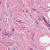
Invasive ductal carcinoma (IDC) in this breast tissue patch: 0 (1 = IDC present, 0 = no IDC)